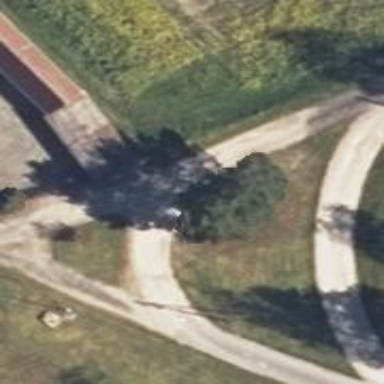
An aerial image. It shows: Paved residential road.